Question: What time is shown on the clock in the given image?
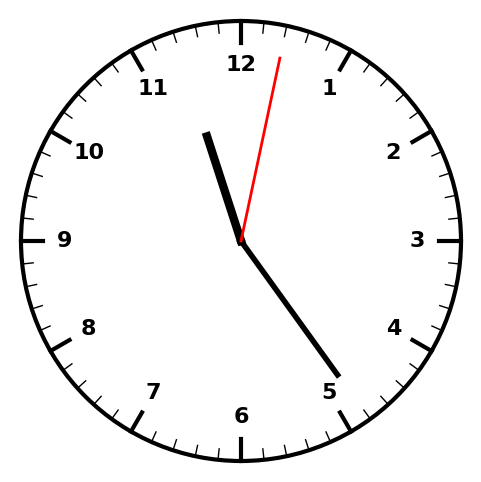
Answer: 11:24:02